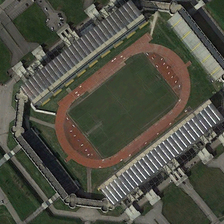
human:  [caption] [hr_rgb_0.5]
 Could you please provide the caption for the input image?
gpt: green meadows are around a stadium with a playground .

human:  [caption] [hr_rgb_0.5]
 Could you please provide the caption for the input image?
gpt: green meadows are around a stadium with a playground .

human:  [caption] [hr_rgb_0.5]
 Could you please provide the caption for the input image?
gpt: green meadows are around a stadium with a playground .

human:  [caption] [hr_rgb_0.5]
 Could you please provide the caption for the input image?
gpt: green meadows are around a stadium with a playground .

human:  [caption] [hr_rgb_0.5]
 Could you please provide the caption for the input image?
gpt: green meadows are around a stadium with a playground .